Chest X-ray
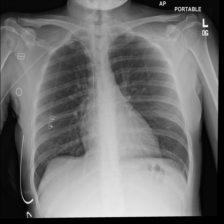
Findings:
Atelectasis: negative
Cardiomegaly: negative
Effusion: negative
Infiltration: negative
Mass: negative
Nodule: negative
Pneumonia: negative
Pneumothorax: negative
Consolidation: negative
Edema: negative
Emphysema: negative
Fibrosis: negative
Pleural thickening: negative
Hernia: negative